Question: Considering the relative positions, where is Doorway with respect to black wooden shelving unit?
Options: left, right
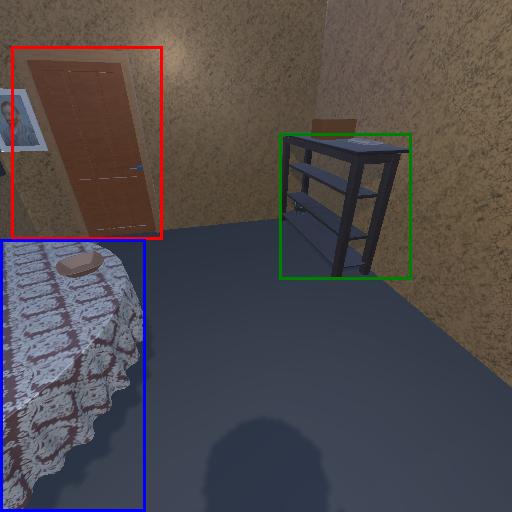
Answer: left